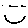
Label: smiley face